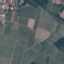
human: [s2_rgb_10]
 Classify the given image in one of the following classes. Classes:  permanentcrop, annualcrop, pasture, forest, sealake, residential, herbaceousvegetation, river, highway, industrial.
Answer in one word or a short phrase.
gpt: PermanentCrop